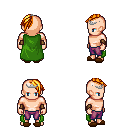
a pixel art fantasy rpg character, male body template, human, light skin, green cape, magenta pants, light blonde long mohawk hairstyle, silver tiara, cloth bracers, brown slippers, four views (front, back, left, right), 2x2 character sprite sheet, small pixel art, hard edges, no anti-aliasing